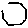
Label: hexagon